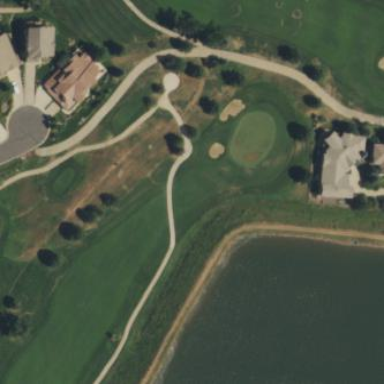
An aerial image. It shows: Rough grassy area used for golf.